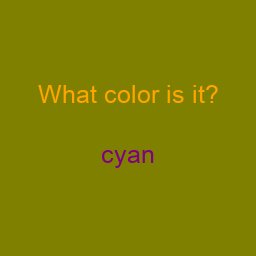
Color: purple
Color name shown: cyan
Background color: olive
Question text color: orange